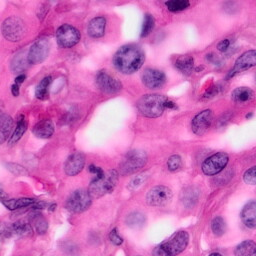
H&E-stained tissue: Pancreatic